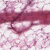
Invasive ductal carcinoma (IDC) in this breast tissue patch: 0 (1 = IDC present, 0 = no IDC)